Question: Okay bear with me on this, I am pretty new to VBA in Excel. I have been trying to figure out how to loop in a time sheet I made for error checking for a few days now and I am just dumbfounded.
My time sheet looks like this

So I have been trying to get a loop to look for empty cells.
My range would be ("C4:I4") & I need to run this on 29 rows starting with C4.
- 'GoTo 500'- 'MsgBox'- 'GoTo 500'
Any help would be greatly appreciated. I have scoured through the forums and tried to get multiple looping examples to work for me but have been unable to do so.
'''
Sub checkemptycells()
Dim x As String
Range("C1").Select
If ActiveCell.Text = "" Then
MsgBox "Pick Your Name"
GoTo 1000
End If
Range("G1").Select
If ActiveCell.Text = "" Then
MsgBox "ENTER A DATE"
GoTo 1000
End If
Range("C4").Select
If ActiveCell.Text = "" Then
MsgBox "Need Job#"
GoTo 1000
End If
Range("D4").Select
If ActiveCell.Text = "" Then
MsgBox "need qty."
GoTo 1000
End If
Range("E4").Select
If ActiveCell.Text = "" Then
MsgBox "Need Work Order!"
GoTo 1000
End If
Range("F4").Select
If ActiveCell.Text = "" Then
MsgBox "Pick a Dept.!"
GoTo 1000
End If
Range("G4:I4").Select
If ActiveCell.Text = "" Then
MsgBox "Fill Start & Stop times on this line"
GoTo 1000
End If
Dim FilePath As String
Dim FileName As String
Dim MyDate As String
Dim USER As String
FilePath = "Z:\TIMESHEETS"
MyDate = Format(Now(), "mm_dd_yyyy_")
USER = (ActiveSheet.Range(" C1"))
FileName = FilePath & MyDate & USER
ActiveWorkbook.SaveAs FileName:=FileName, FileFormat:=xlWorkbookNormal
ActiveWorkbook.Close
OpenAfterPublish = False
xls.DisplayAlerts = False
1000
End Sub
'''
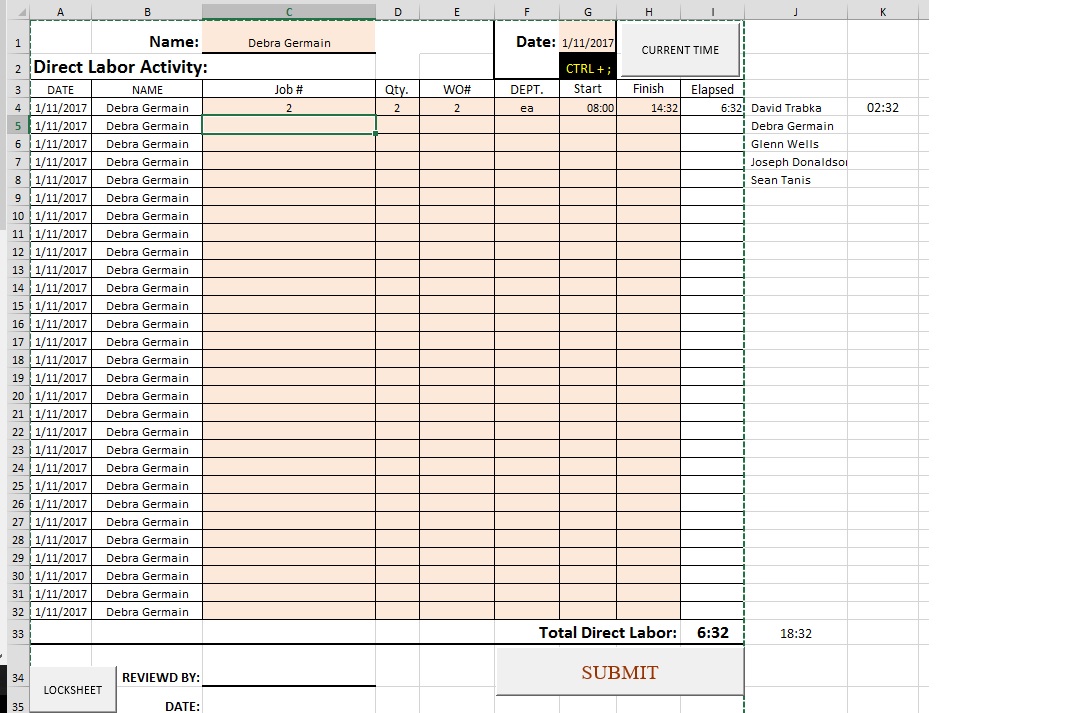
Answer: Would something like this work?
'''
Dim i as Variant
Dim j as Variant
For i = 4 to 32
For j = 3 to 9
If Cells(i,j).Value="" Then
MsgBox "Missing value in Cell(" & i & " ," & j & ")."
End If
Next j
Next i
'''